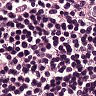
Metastatic tissue present: no